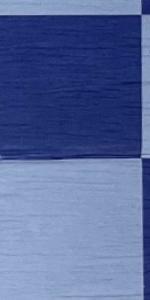
Label: Empty